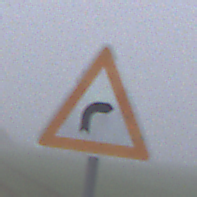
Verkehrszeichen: KurveRechts
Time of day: MorningAfternoon
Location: Outdoor (RoadRail)
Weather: Overcast
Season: NotSpecified
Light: Natural